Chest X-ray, PA view. Patient: 35 years old, sex M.
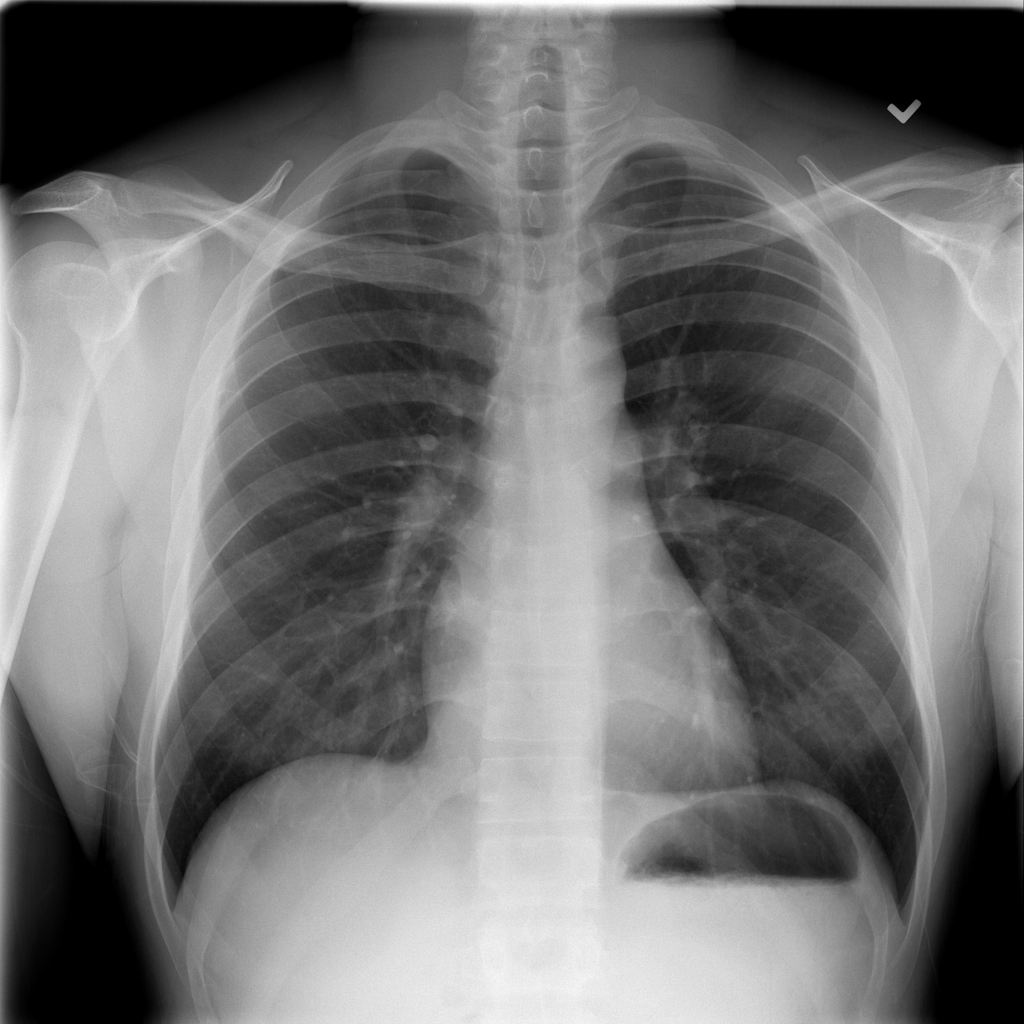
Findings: No Finding